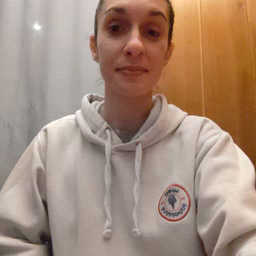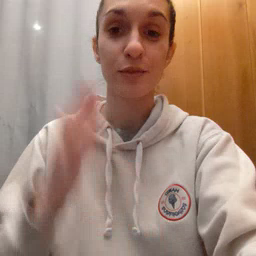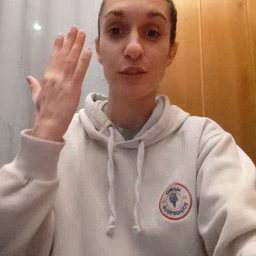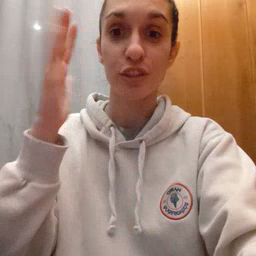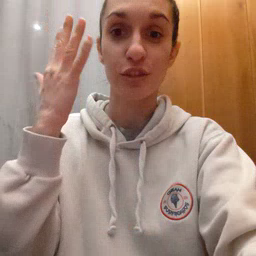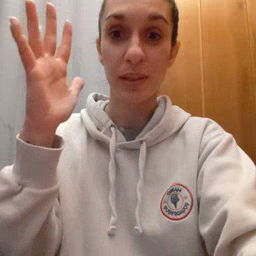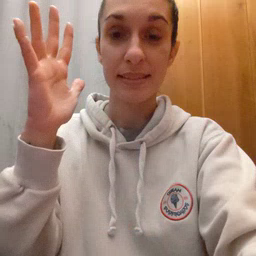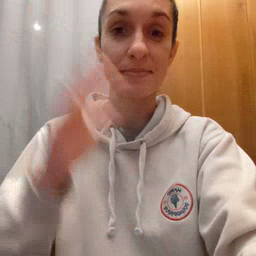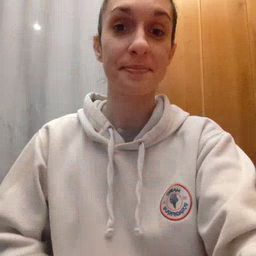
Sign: tree